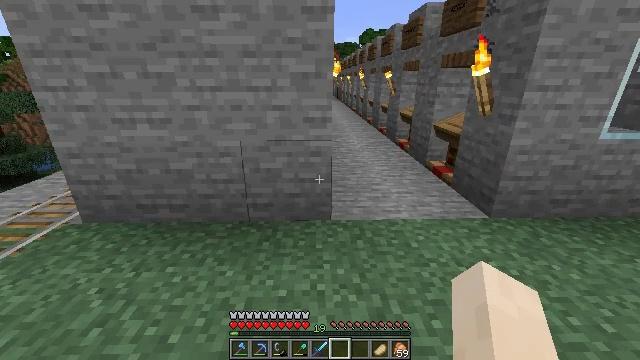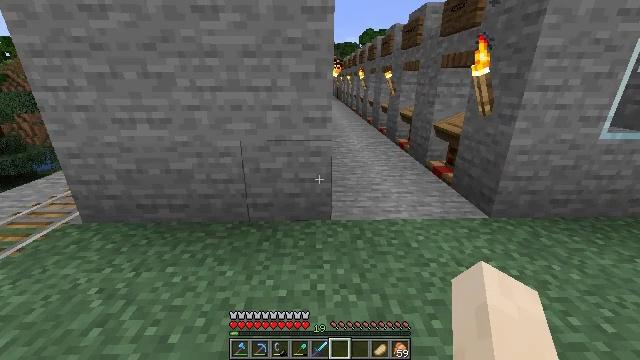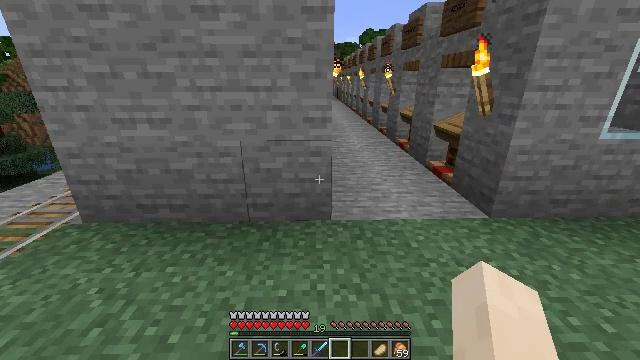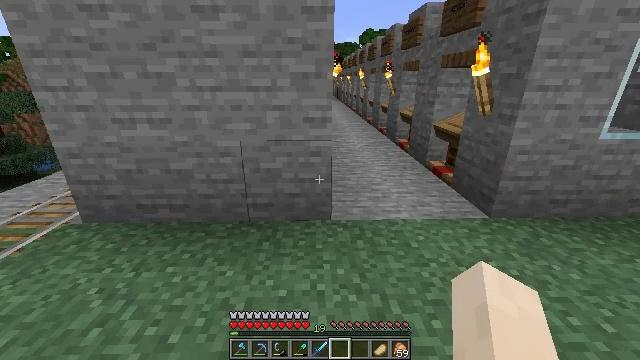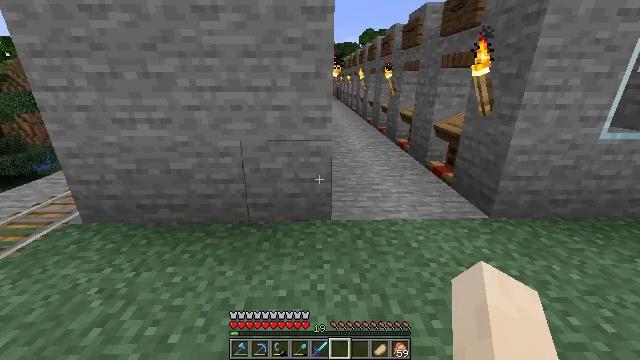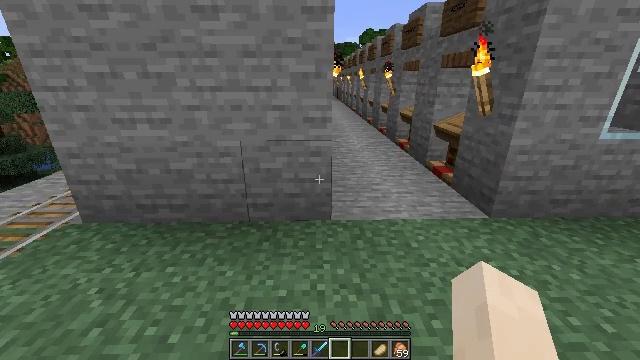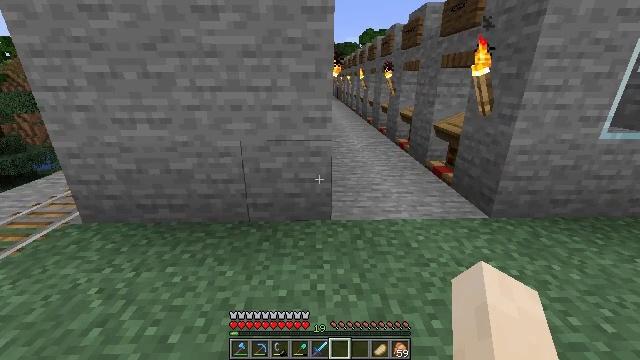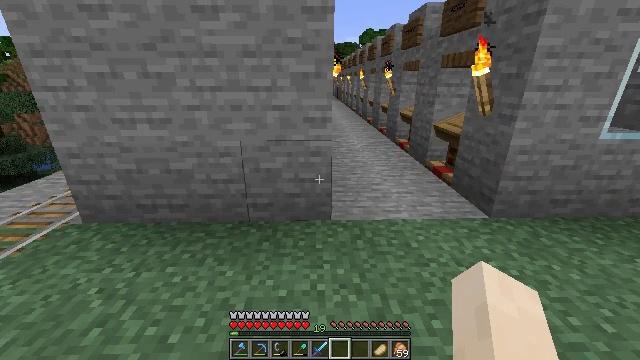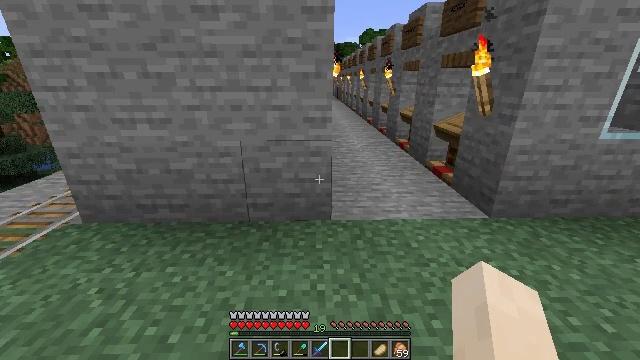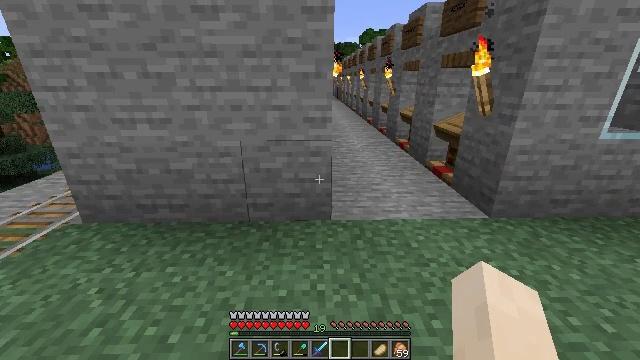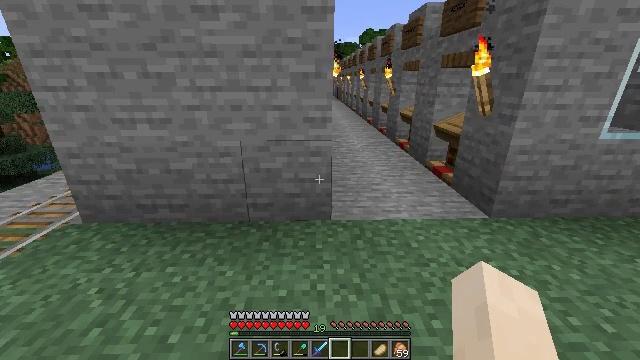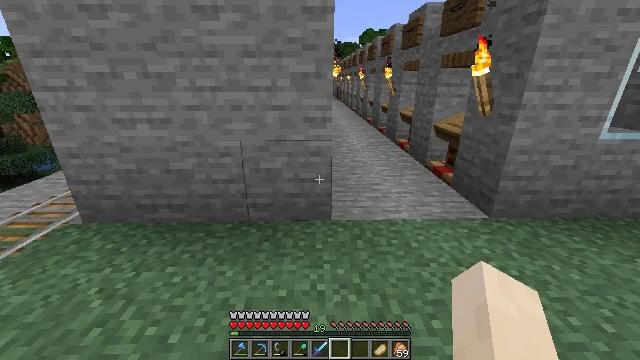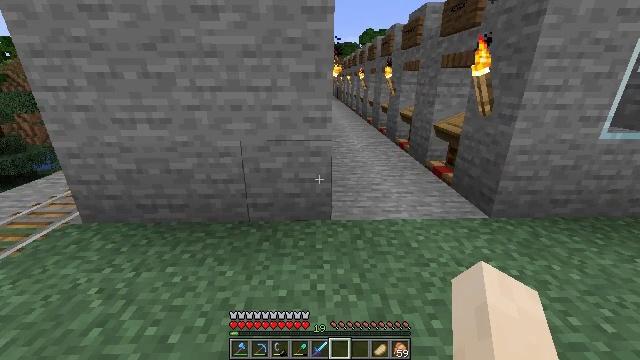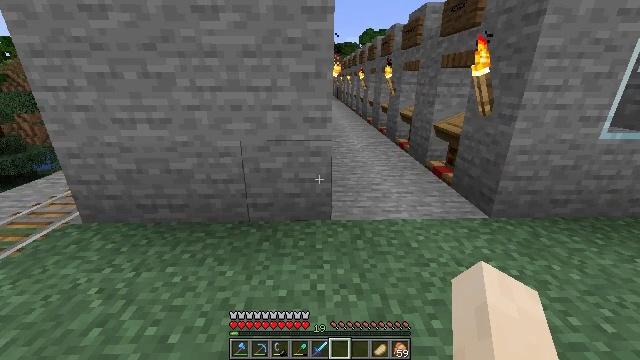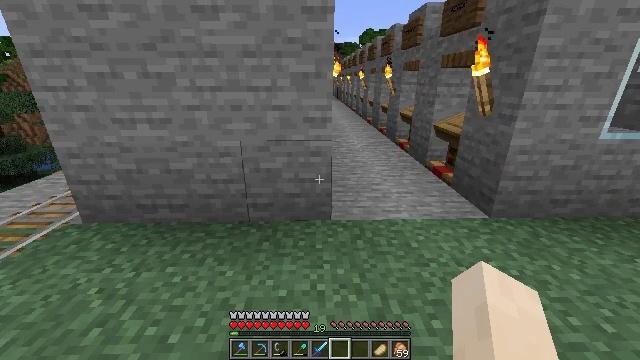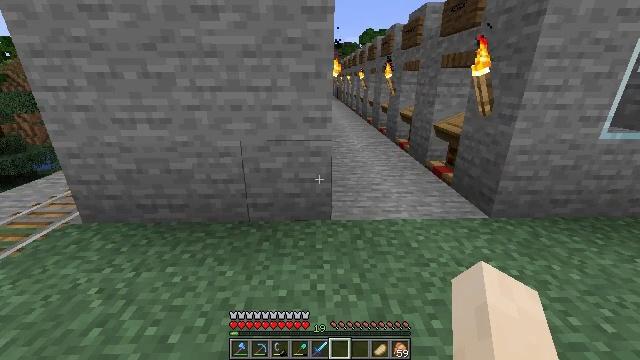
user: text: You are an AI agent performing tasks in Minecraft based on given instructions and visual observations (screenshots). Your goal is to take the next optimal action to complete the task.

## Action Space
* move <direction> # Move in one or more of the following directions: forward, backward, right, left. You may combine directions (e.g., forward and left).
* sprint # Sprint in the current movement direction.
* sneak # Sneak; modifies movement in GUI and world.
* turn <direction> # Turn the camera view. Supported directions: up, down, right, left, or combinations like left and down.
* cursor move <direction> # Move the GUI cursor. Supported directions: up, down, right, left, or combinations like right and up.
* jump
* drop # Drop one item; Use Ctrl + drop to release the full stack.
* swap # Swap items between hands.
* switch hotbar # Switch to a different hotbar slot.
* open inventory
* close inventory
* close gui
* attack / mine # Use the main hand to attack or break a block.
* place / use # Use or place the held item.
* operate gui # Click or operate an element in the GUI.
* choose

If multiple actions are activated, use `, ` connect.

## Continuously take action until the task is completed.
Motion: motion action
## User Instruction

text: Craft a smooth stone slab.
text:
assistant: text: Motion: no_op
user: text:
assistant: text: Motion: no_op
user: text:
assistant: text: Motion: no_op
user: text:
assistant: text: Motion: no_op
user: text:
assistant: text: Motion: no_op
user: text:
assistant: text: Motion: no_op
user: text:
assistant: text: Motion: no_op
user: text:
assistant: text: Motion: no_op
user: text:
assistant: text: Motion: no_op
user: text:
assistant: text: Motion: no_op
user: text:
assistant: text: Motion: no_op
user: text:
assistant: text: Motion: no_op
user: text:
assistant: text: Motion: no_op
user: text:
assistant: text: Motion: no_op
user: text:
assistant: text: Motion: no_op
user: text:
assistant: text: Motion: no_op
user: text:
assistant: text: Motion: no_op
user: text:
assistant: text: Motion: no_op
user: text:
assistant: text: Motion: no_op
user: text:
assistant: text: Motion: no_op
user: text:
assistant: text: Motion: no_op
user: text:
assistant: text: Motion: no_op
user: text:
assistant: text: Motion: no_op
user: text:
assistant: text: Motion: no_op
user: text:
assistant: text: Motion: no_op
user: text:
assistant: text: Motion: no_op
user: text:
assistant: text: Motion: no_op
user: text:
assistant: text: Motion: no_op
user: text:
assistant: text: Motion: no_op
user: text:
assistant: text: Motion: no_op